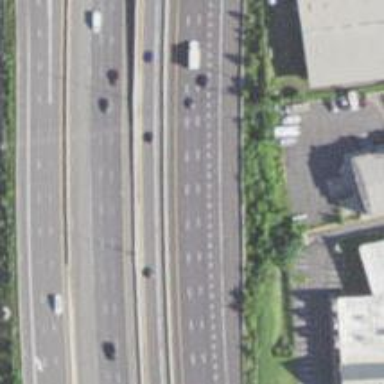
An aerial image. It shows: Asphalt motorway.